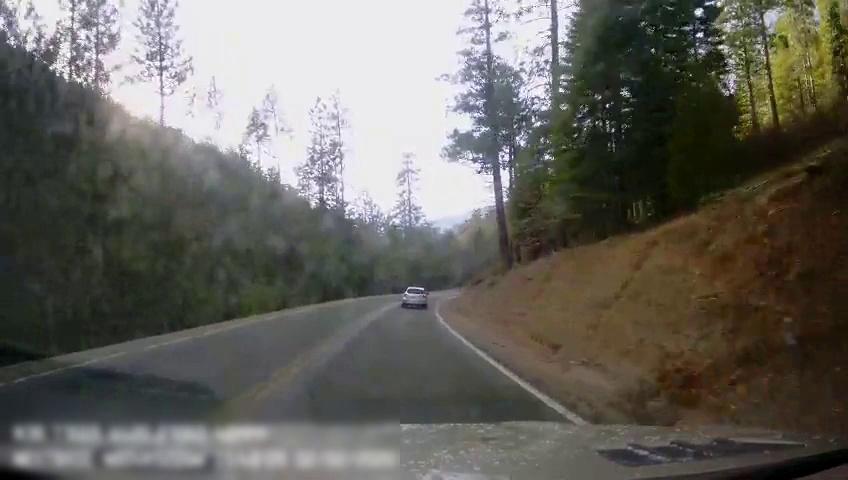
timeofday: Day
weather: Sunny
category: Drivable Space
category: Vehicles | Car
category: Lanes | Opposite Lane
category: Lanes | Current Lane
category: Lanes | Current Lane
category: Lanes | Current Lane